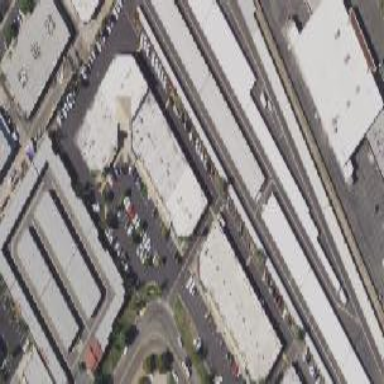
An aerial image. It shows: Warehouse with flat roof.